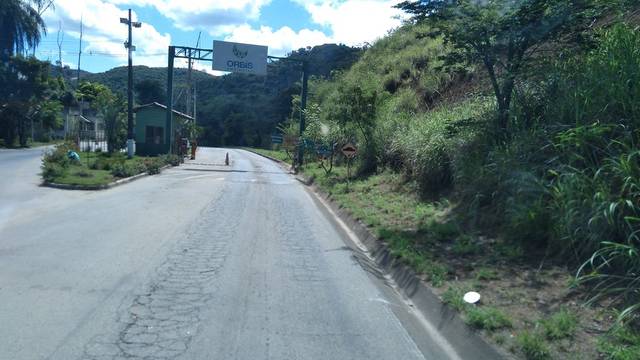
Region: Brazil
Coordinates: -19.871, -43.856